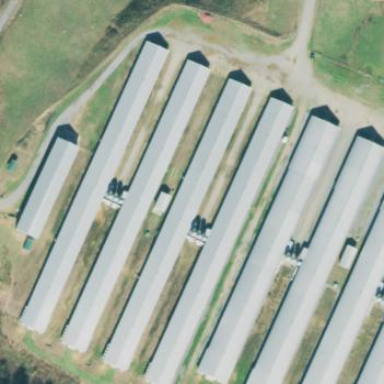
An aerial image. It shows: Farm auxiliary building.